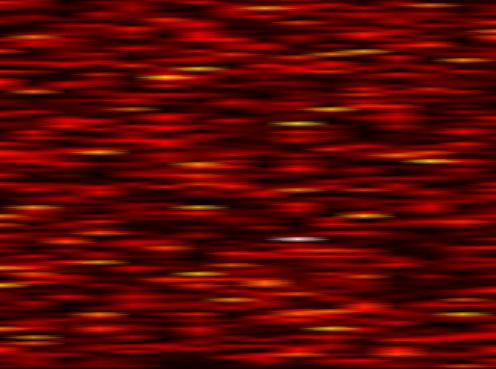
Label: FBMC